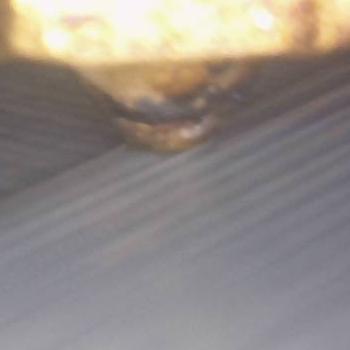
Flow rate: 126%